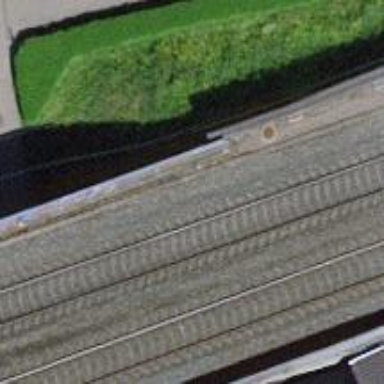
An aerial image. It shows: Single-track railway bridge with electrified contact line.